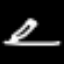
Label: pencil